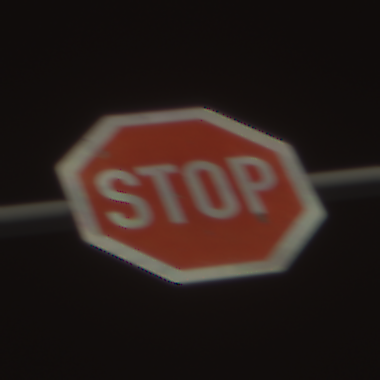
Verkehrszeichen: Stop
Umgebung: Outdoor, Urban
Tageszeit: Night
Wetter: PartlyCloudy
Licht: Artificial
Jahreszeit: NotSpecified
Kontrast: HighContrast